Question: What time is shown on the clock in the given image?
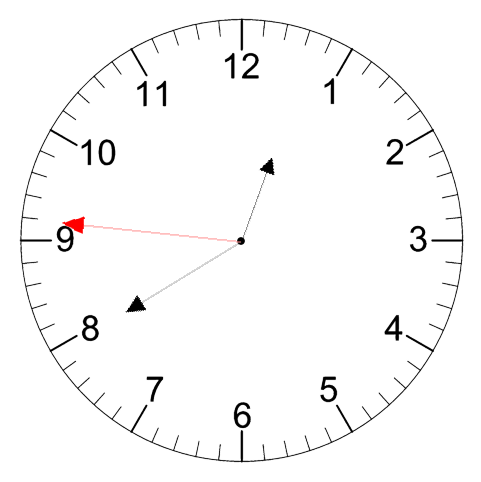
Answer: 12:39:46